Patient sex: F
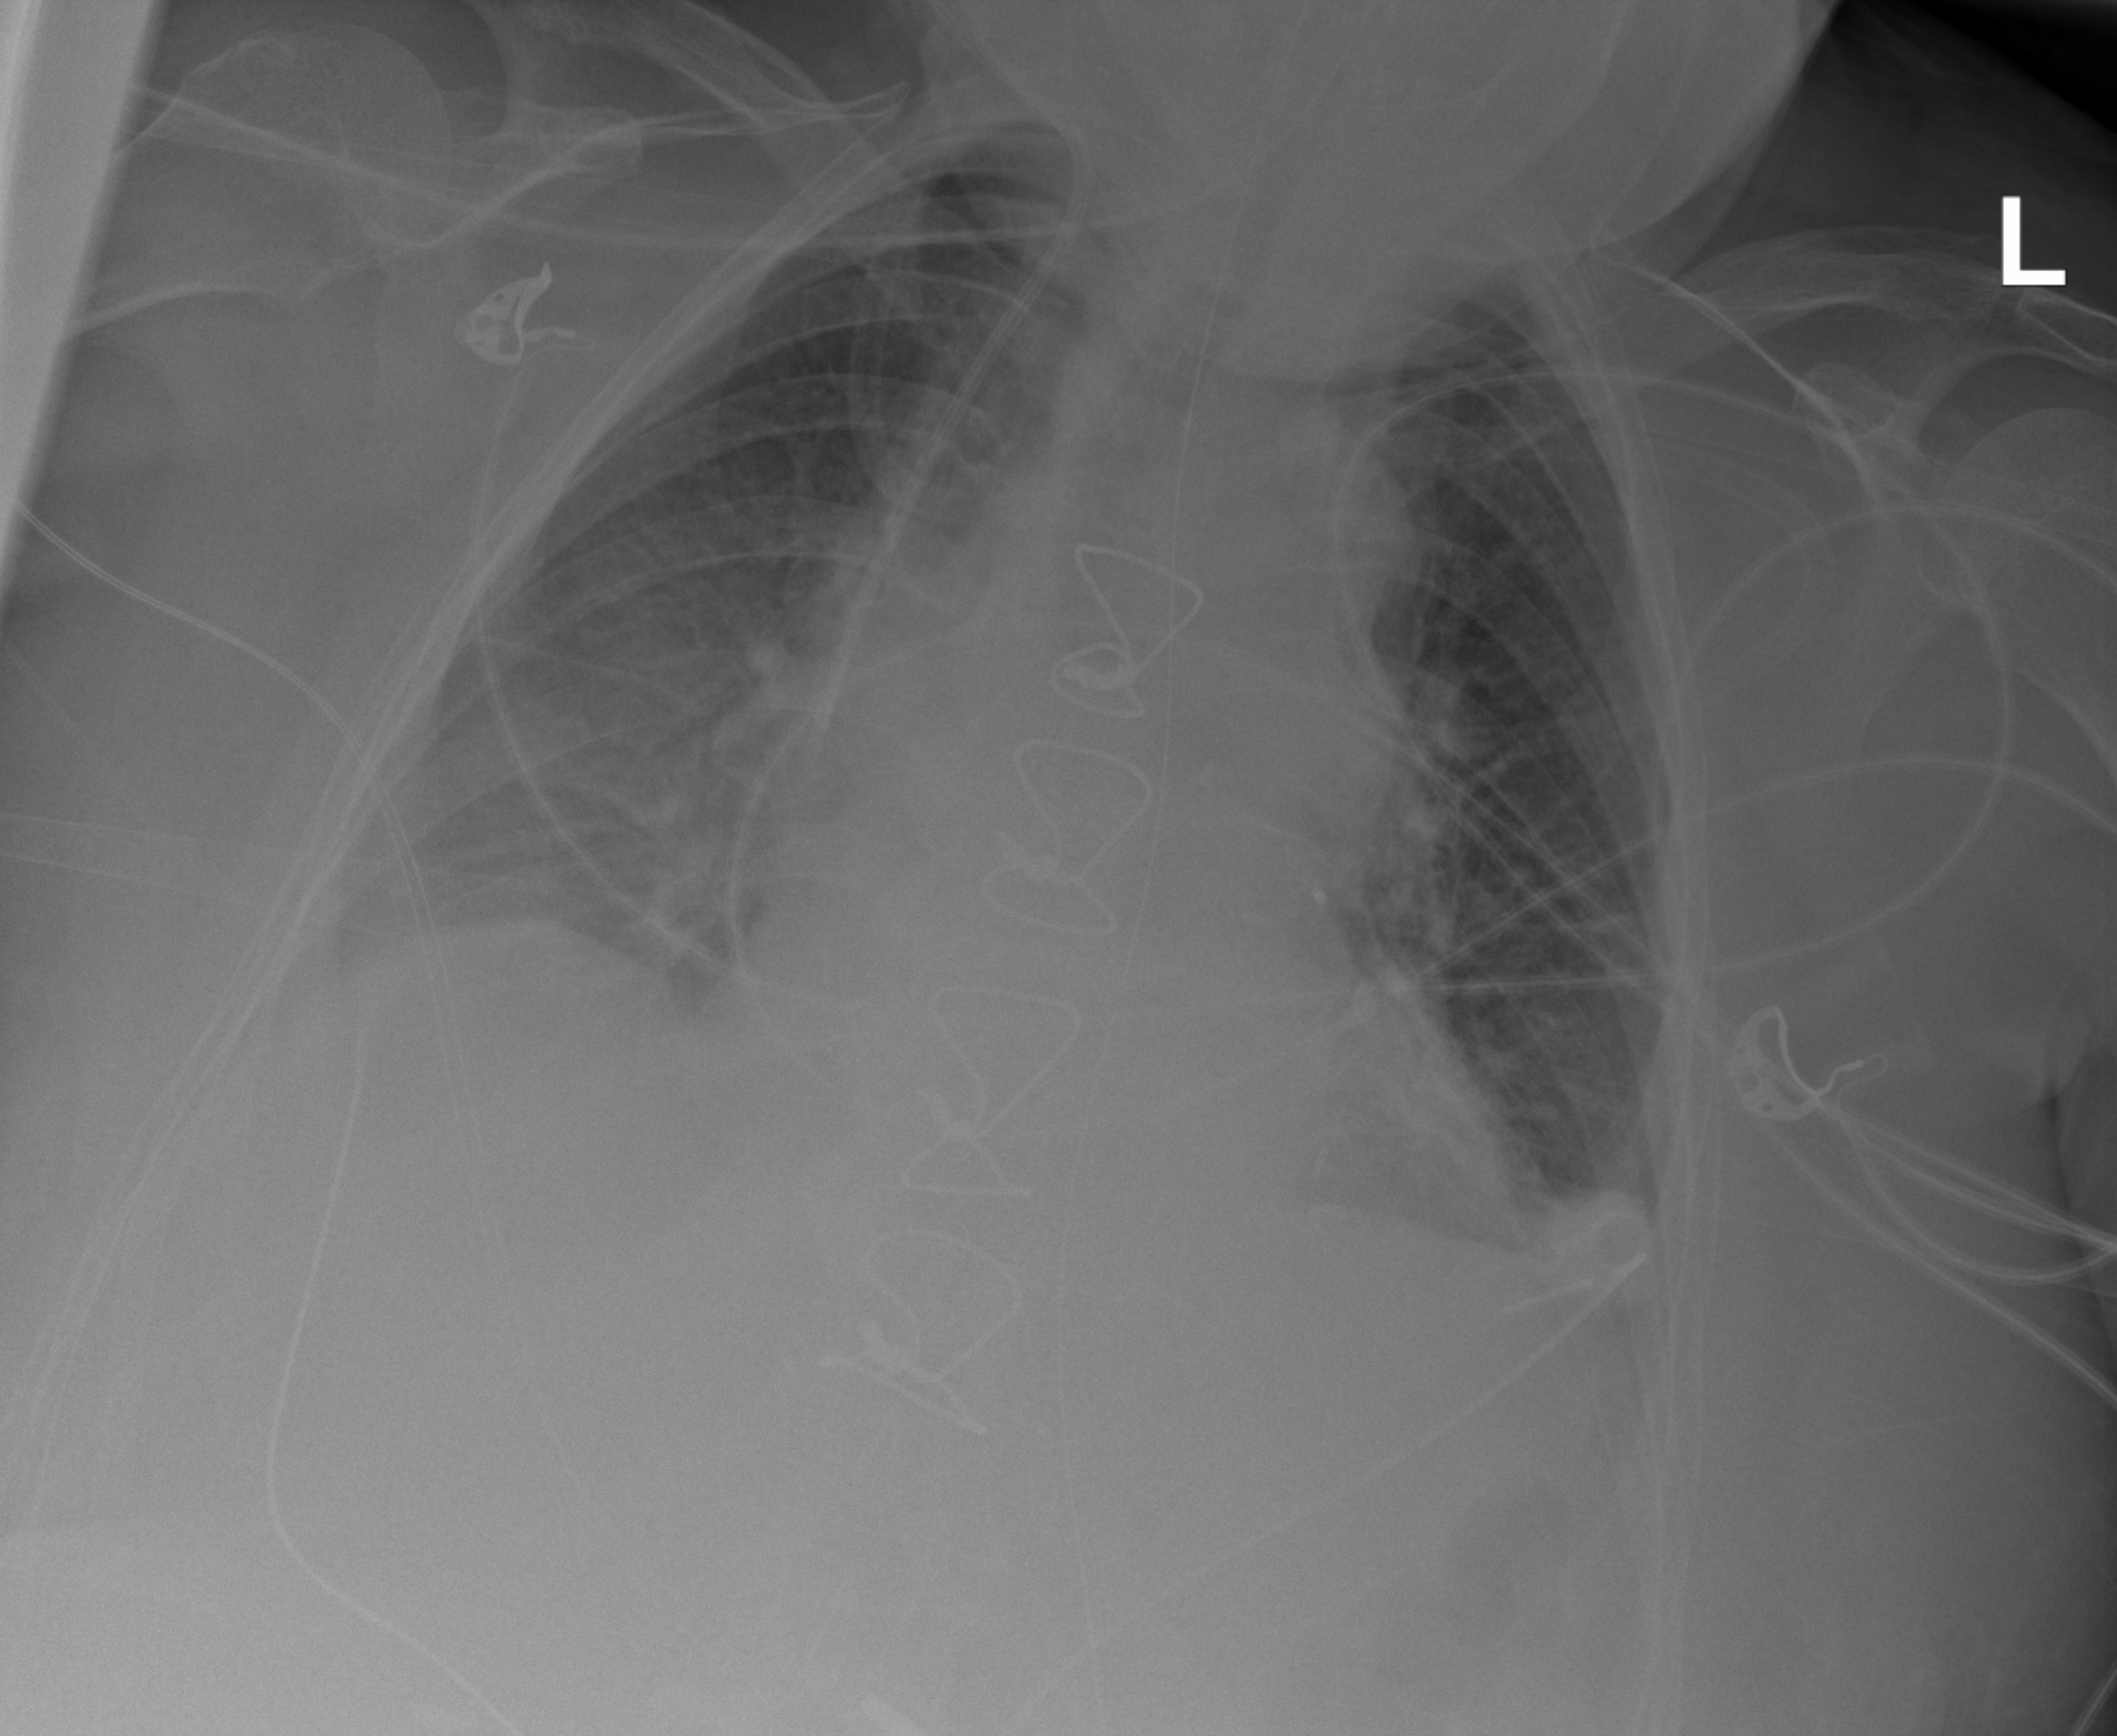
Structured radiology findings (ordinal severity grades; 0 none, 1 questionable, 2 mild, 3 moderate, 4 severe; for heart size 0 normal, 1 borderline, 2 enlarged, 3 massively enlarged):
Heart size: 2
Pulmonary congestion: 2
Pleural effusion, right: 2
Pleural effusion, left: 2
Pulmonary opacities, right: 2
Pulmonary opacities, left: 2
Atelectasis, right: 2
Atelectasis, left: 2